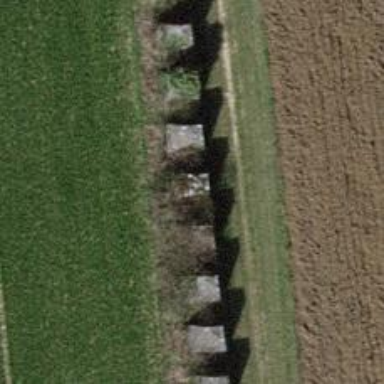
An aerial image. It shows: Block barrier.